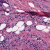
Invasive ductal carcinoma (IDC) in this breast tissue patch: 1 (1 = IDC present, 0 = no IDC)